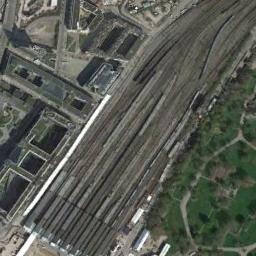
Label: railway_station